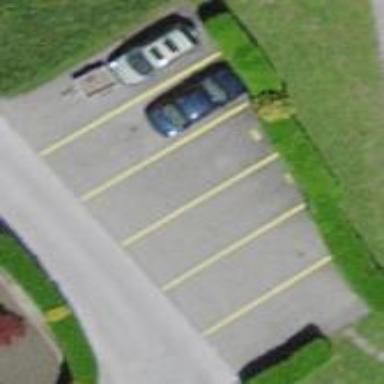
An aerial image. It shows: Parking available on the street side.